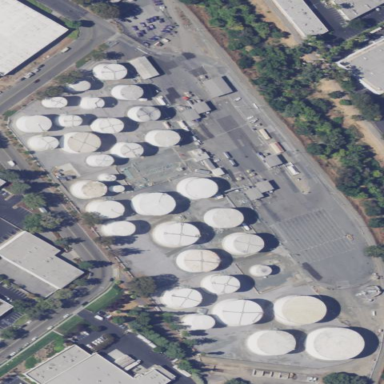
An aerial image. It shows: Industrial fuel terminal with various works in progress.